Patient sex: F
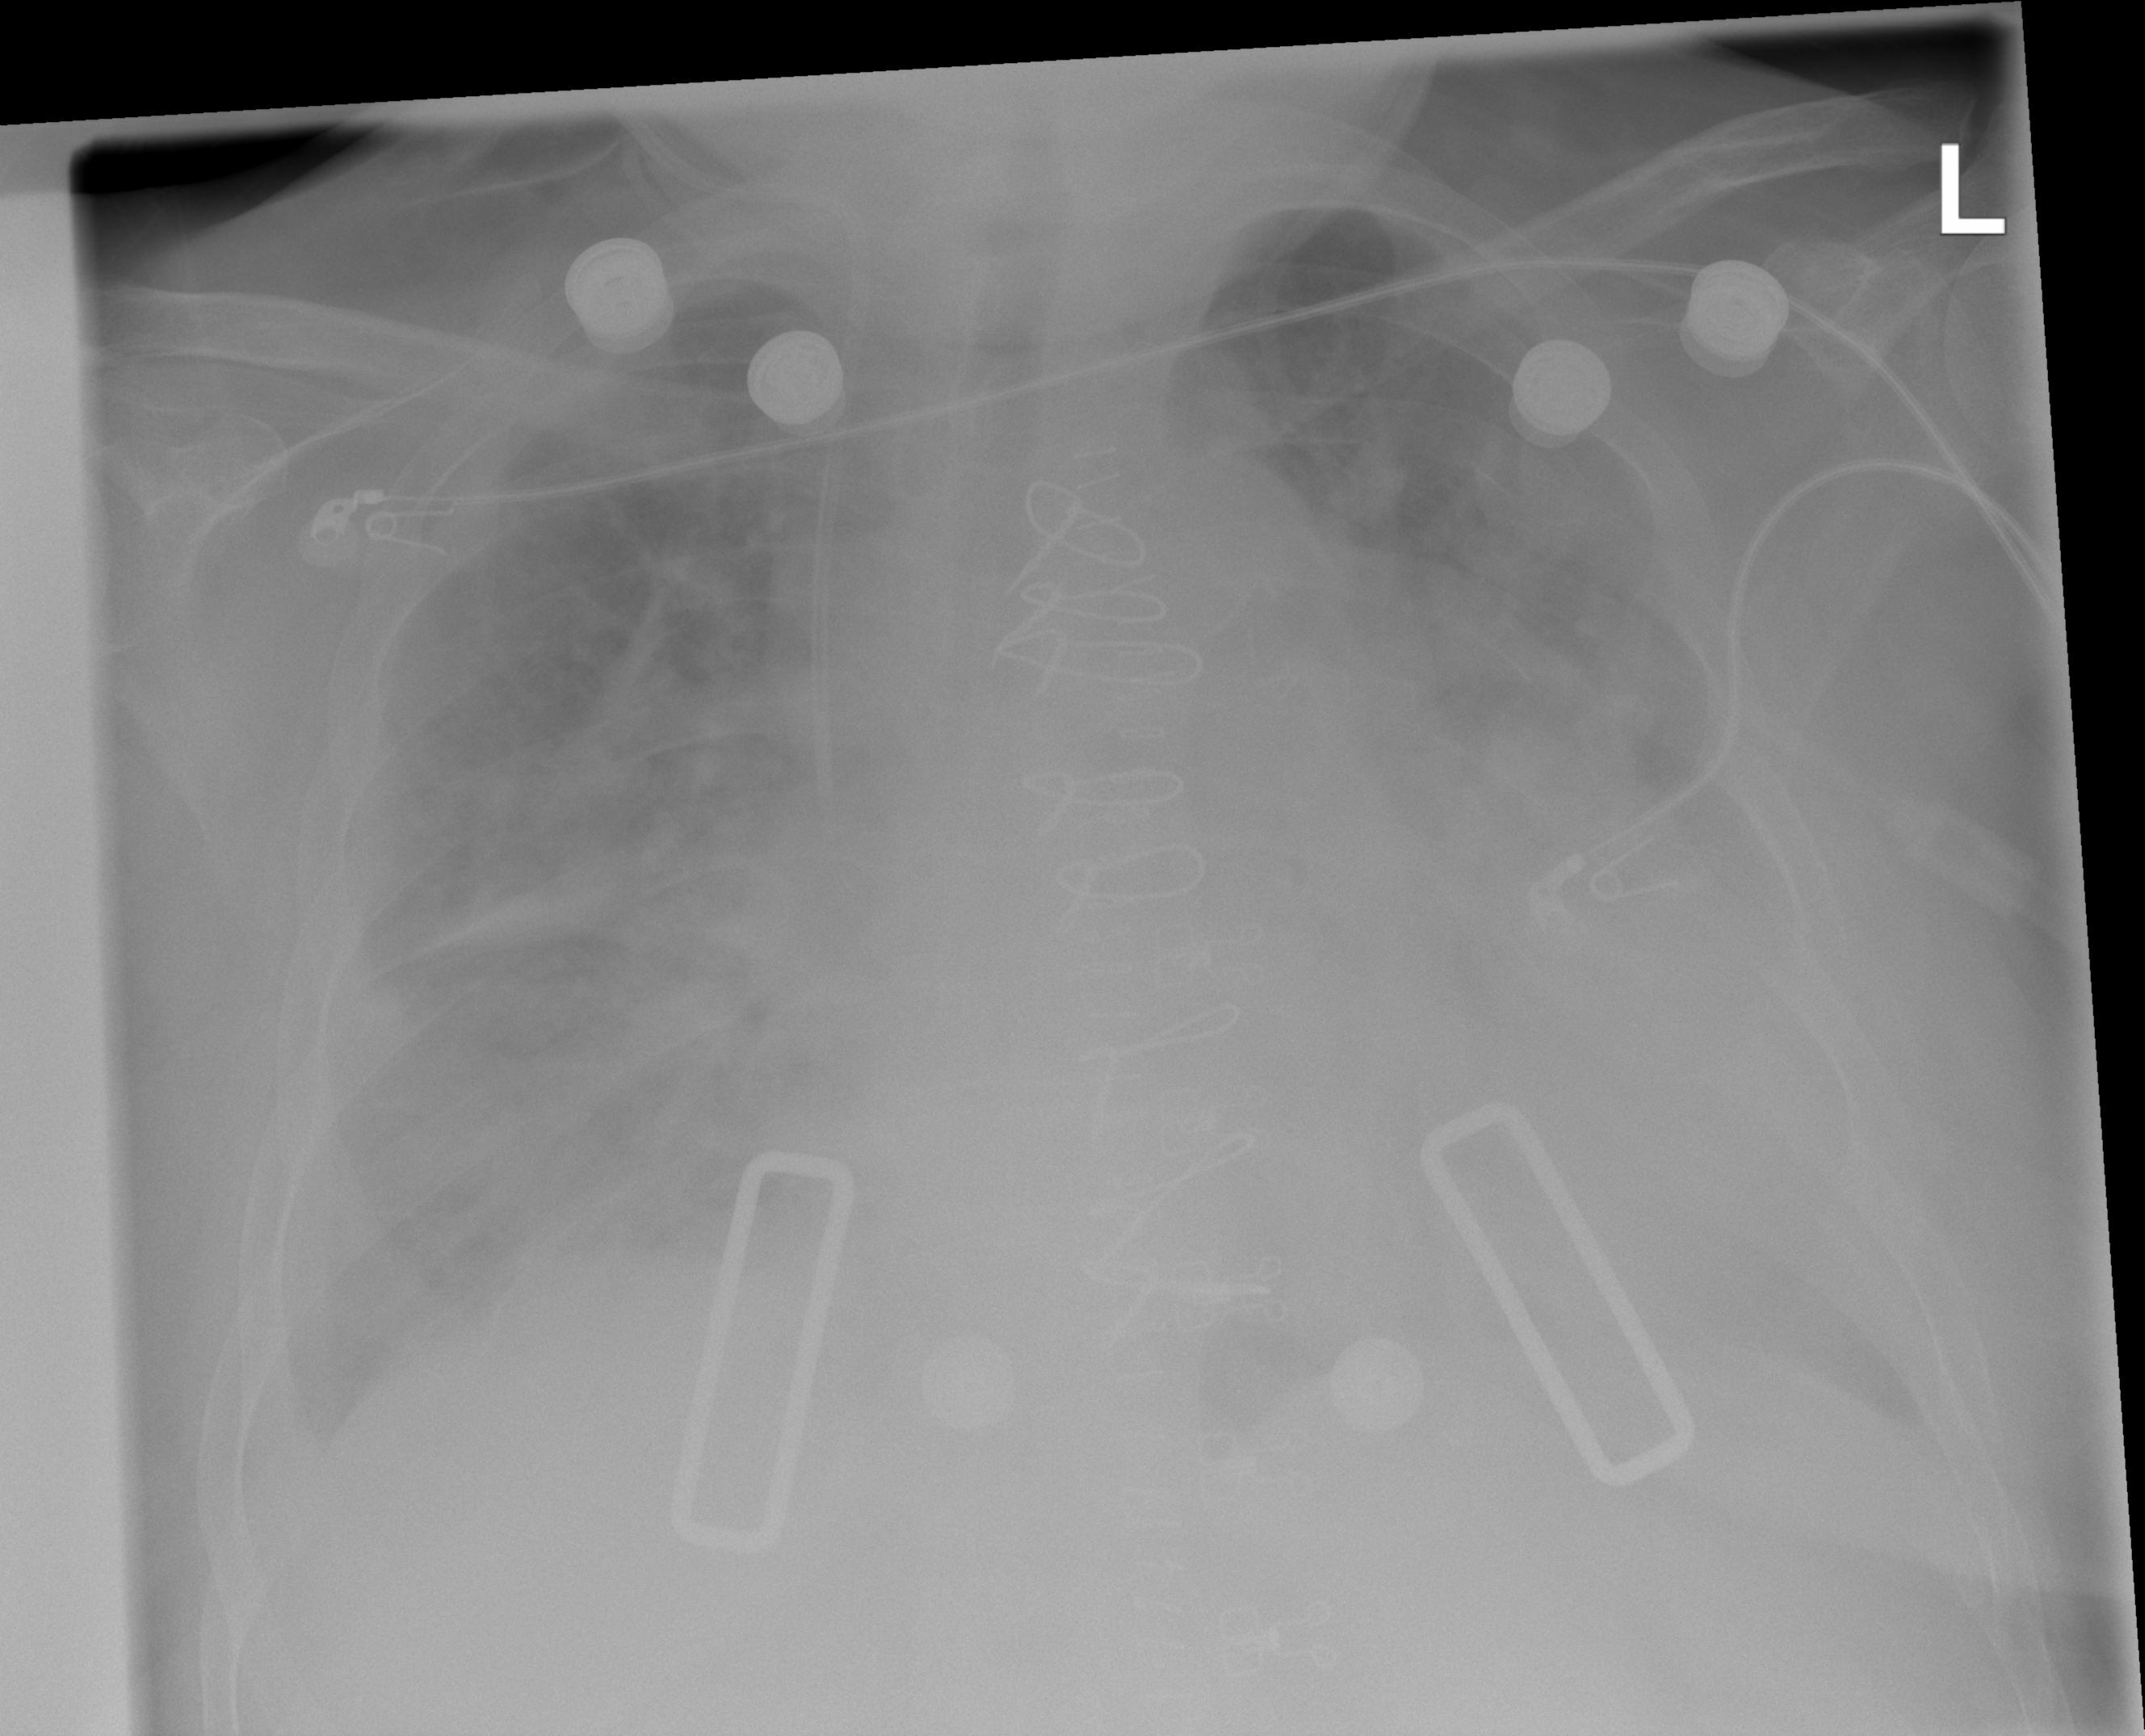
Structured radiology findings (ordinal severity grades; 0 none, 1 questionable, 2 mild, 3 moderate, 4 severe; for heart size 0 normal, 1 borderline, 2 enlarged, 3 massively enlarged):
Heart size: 2
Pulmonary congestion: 3
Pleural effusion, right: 2
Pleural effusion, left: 2
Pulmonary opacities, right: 3
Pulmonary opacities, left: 3
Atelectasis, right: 2
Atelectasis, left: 2